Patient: sex F, age 62
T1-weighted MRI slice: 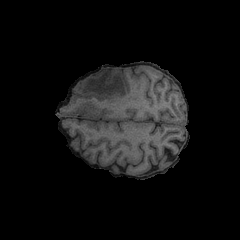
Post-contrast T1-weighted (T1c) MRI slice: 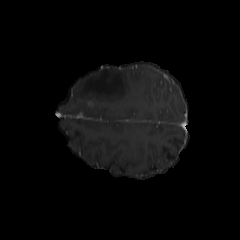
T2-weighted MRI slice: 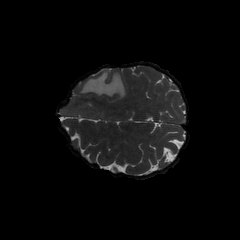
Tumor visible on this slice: yes
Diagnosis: Glioblastoma, IDH-wildtype
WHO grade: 4